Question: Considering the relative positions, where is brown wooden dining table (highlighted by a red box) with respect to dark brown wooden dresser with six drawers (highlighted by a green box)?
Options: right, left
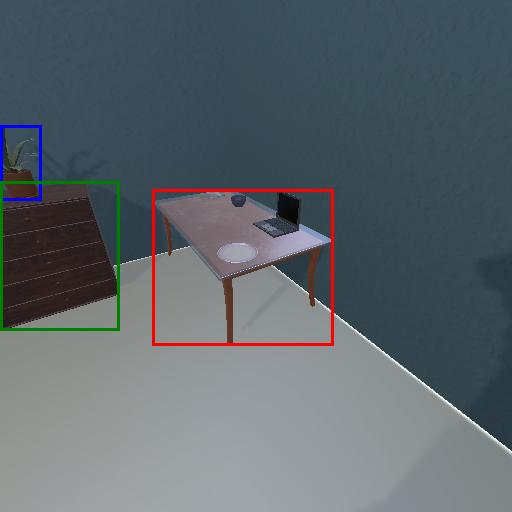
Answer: right